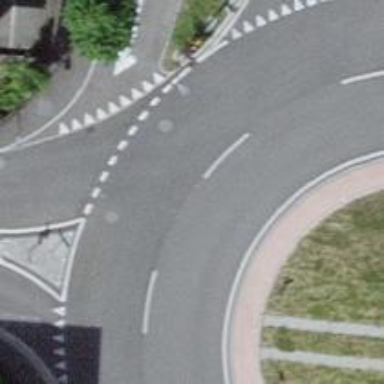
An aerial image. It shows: Roundabout on primary highway.